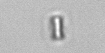
Label: Chaetoceros